Aerial crown-view tile of a tropical tree (Barro Colorado Island, Panama), acquired 20241014:
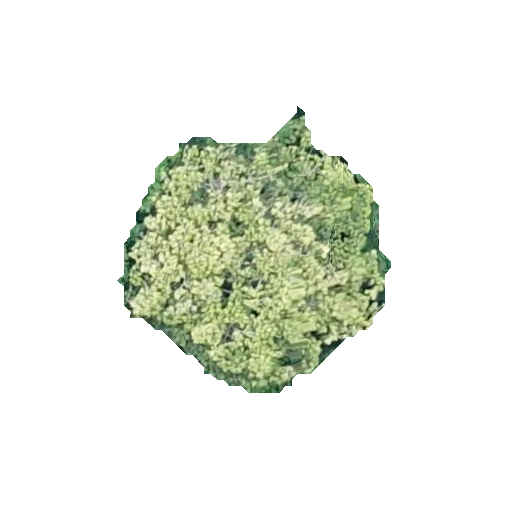
Species: Zanthoxylum ekmanii
GBIF accepted scientific name: Zanthoxylum ekmanii
Crown area: 79.417 m²